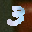
Label: 3